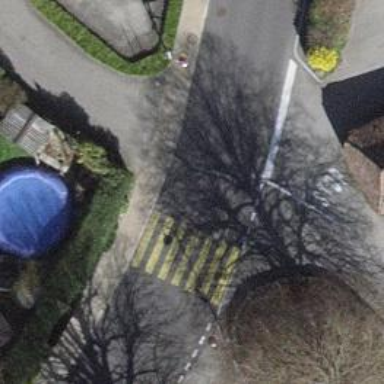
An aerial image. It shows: Zebra crossing on the road.